Field crop: maize
Growth stage: 2
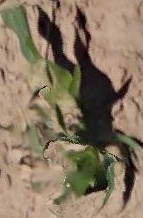
Species: maize